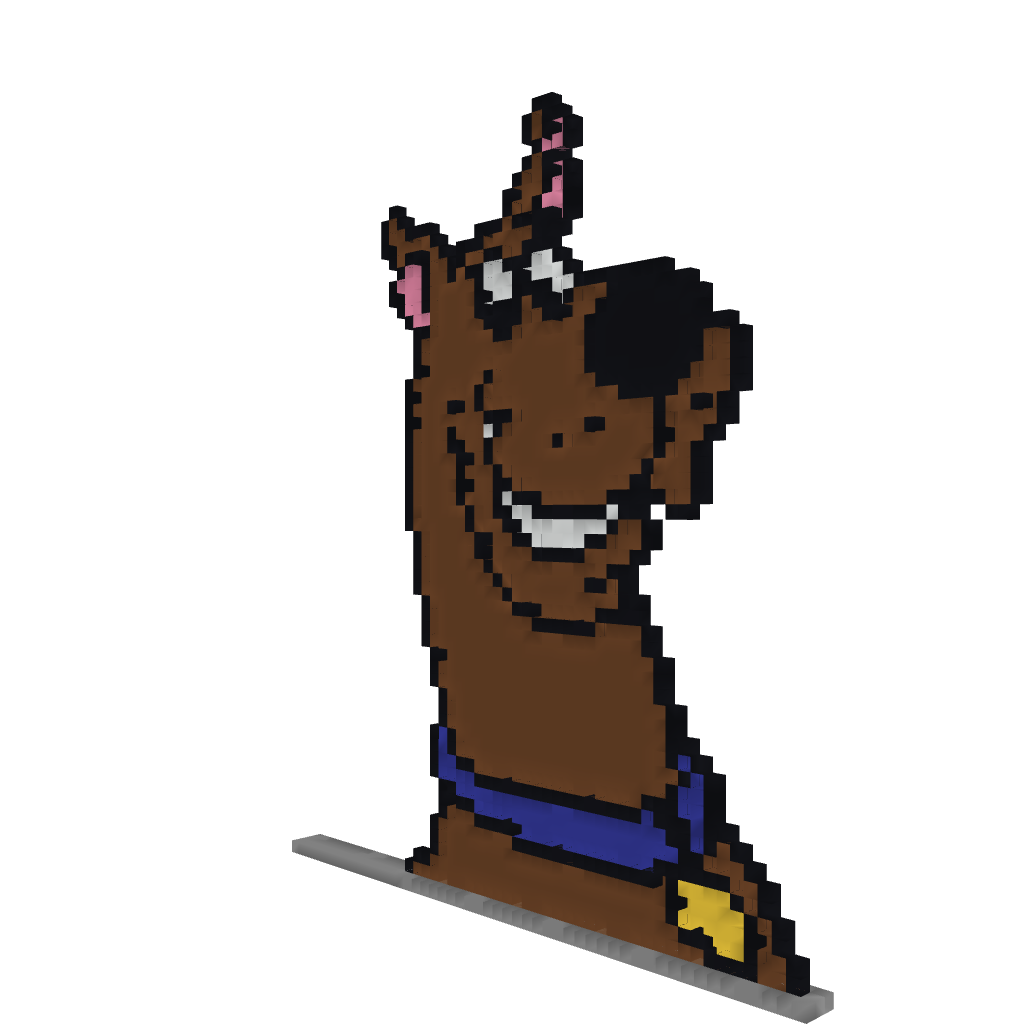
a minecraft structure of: Scooby Doo Pixel Art